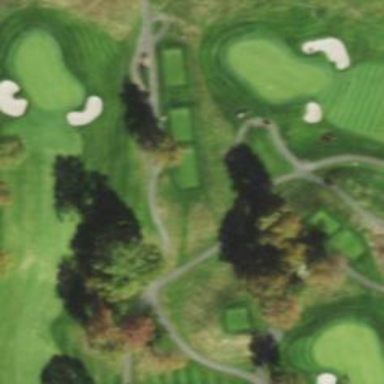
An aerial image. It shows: Pathway for golfing.